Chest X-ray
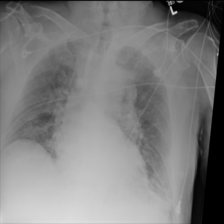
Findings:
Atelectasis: positive
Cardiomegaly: negative
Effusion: negative
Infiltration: negative
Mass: negative
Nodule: negative
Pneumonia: negative
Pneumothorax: negative
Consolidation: negative
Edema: negative
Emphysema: negative
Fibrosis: negative
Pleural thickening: negative
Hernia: negative